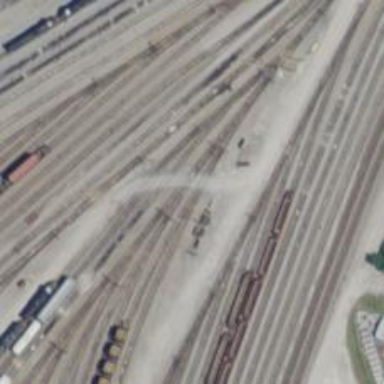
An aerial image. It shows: Railway yard in service.